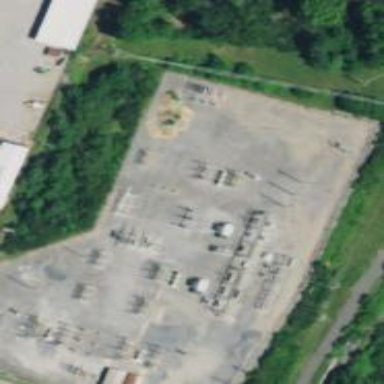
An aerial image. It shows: Chain-link fence surrounding power substation.